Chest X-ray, PA view. Patient: 68 years old, sex M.
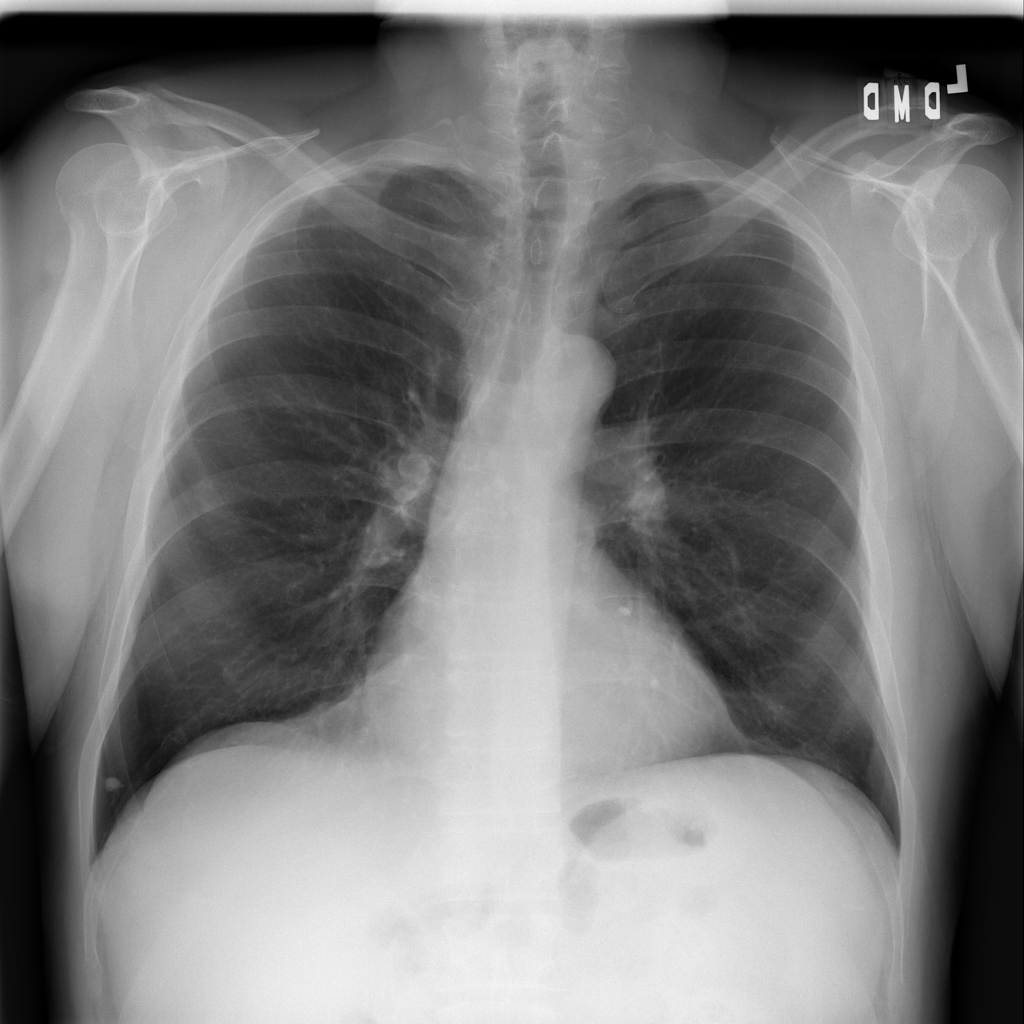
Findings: No Finding